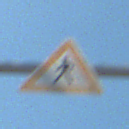
Verkehrszeichen: FussgaengerRechts
Umgebung: Outdoor, Urban
Tageszeit: Midday
Wetter: Clear
Licht: Natural
Jahreszeit: NotSpecified
Kontrast: HighContrast